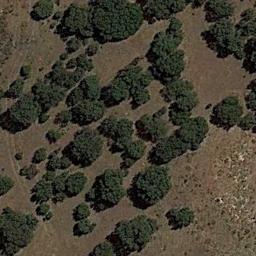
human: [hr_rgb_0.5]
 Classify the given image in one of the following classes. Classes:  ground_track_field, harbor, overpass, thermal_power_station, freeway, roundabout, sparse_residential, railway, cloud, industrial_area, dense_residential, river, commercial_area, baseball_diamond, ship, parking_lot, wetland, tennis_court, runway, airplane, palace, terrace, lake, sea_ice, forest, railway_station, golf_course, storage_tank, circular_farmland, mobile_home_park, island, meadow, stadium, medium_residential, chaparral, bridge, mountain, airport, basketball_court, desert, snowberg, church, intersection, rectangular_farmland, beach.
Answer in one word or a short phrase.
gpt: chaparral